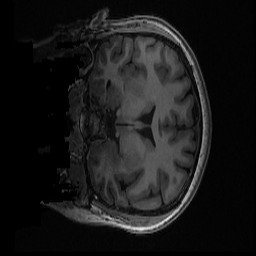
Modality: T1w
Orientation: coronal
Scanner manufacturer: ge
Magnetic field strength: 3 T
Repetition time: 0.008164 s
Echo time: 0.003184 s